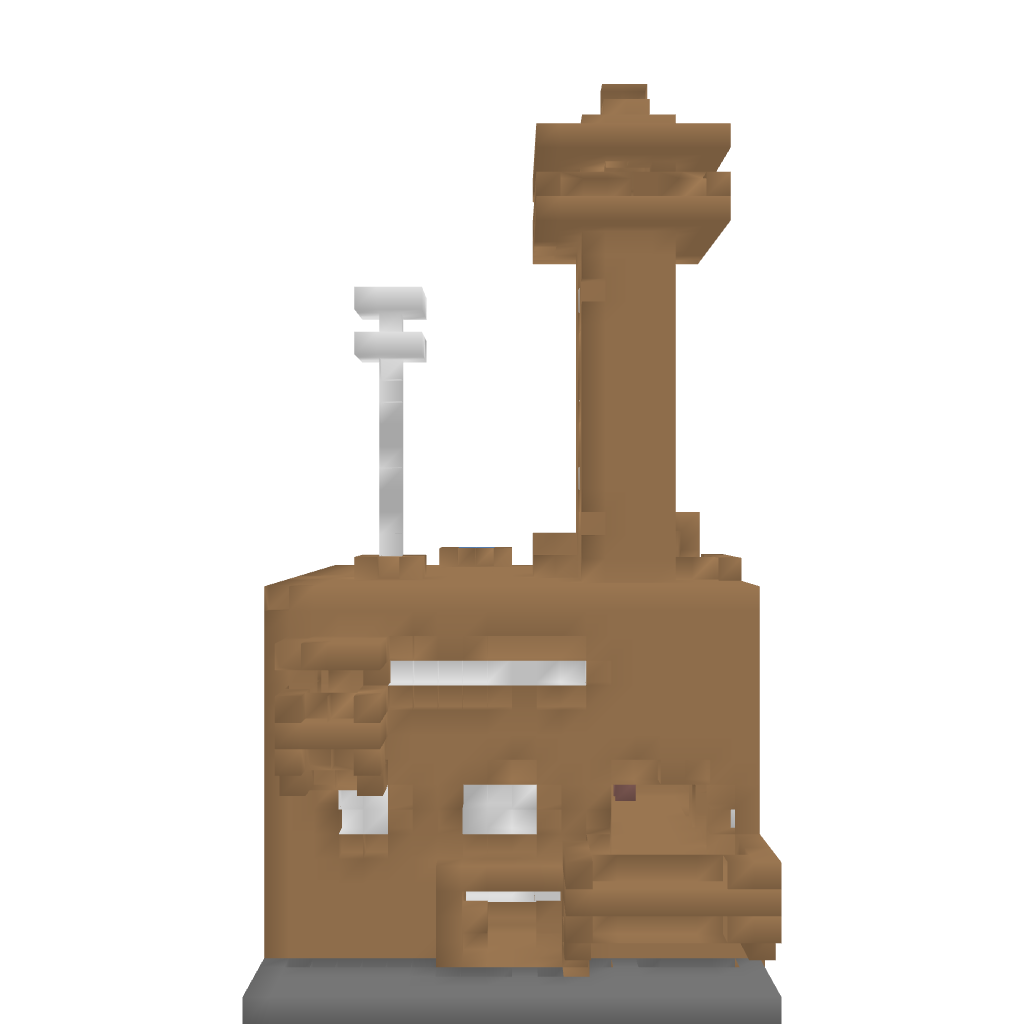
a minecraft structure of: Big Wooden House bad low quality